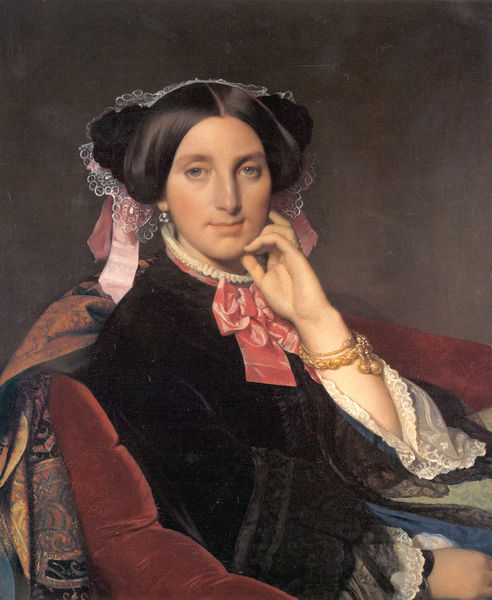
Titel: Madame Henri Gonse
Künstler: Jean Auguste Dominique Ingres
Standort: Montauban
Institution: Musée Ingres
Schlagwörter: blau, dunkel, gemälde, hand, kopf, umhang, sitzen, braun, elegant, finger, frau, frisur, grau, haar, kleid, mund, nase, ohrring, orange, schmuck, schwarz, stützen, blick, dame, rot, schal, schleier, tuch, beige, haube, malerei, muster, schleife, augen, haarschmuck, samt, spitze, ärmel, bildnis, halskrause, hände, portrait, porträt, öl, gewand, gold, haare, reich, sessel, sitzend, stoff, decke, klassizismus, ohrringe, spitzen, brustbild, kinn, lippen, mittelscheitel, rosa, sanft, scheitel, lächeln, sofa, armlehne, lehne, halsband, zöpfe, kette, kissen, weib, weiblich, kopftuch, halstuch, sitzt, hochsteckfrisur, couch, rüschen, aufstützen, weste, perlenkette, halskette, satin, lehnstuhl, kugeln, proträt, häubchen, brokat, armband, armreif, glöckchen, dunkle haare, rotes tuch, gütig, golden, schnecken, gesteckt, bänder, klei, netz, wittwe, ingres, klassizistisch, dunkelhaarig, schwarze jacke, geschmückt, friseur, schleige, lehe, spitzenhaube, haarglanz, graziel, kopf aufgestützt, rotes kissen, goldenes armband, balue augen, feine lippen